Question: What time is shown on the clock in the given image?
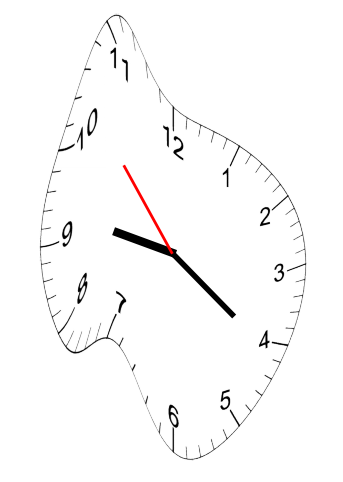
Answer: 09:20:53